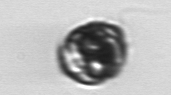
Label: Proterythropsis